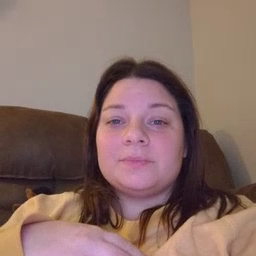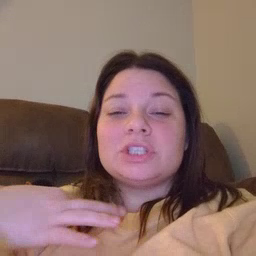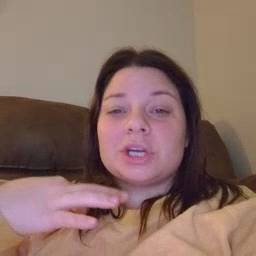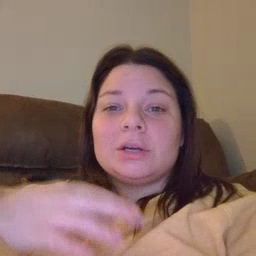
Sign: shirt